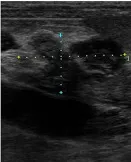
After 280 days of trilostane treatment [, right adrenal tumor.
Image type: radiology (ultrasound)